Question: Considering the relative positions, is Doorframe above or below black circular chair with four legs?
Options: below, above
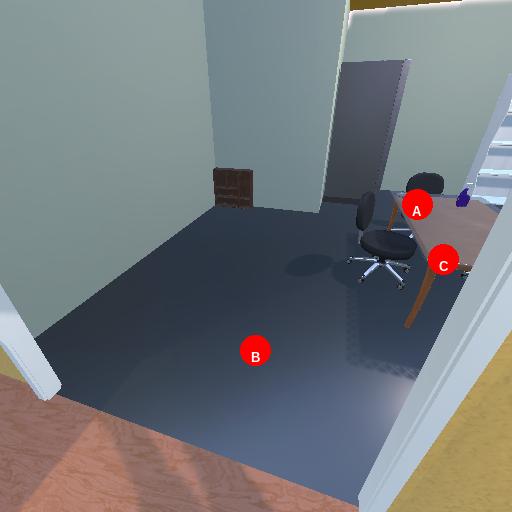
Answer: below